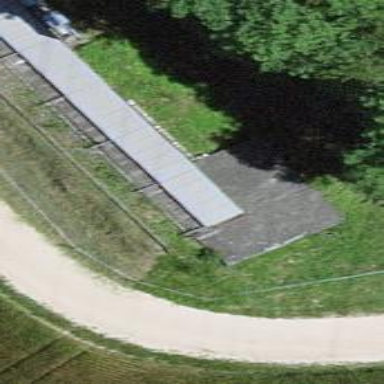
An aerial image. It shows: Retaining wall.